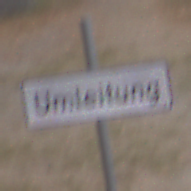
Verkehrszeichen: Umleitungsankuendigung
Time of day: MorningAfternoon
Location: Outdoor (Nature)
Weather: Overcast
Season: NotSpecified
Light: Natural